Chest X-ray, PA view. Patient: 26 years old, sex M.
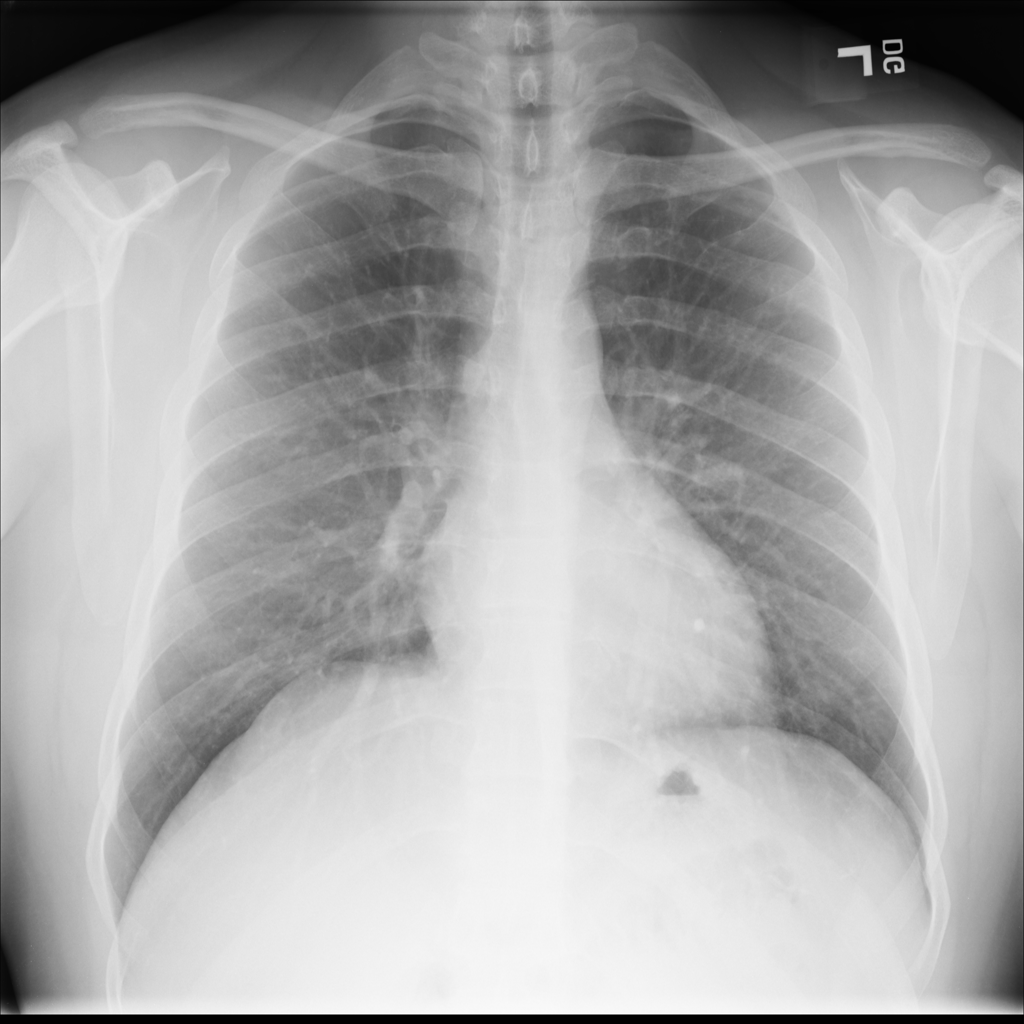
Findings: No Finding